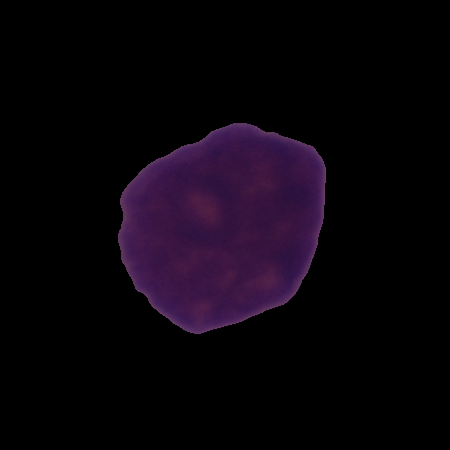
Label: healthy